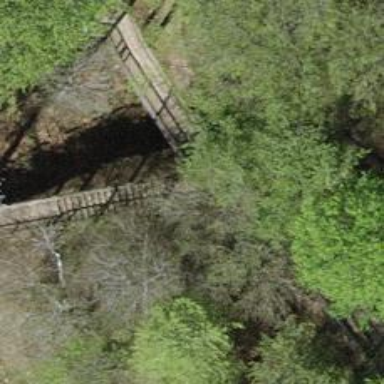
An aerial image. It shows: Bridge with steps crossing over.